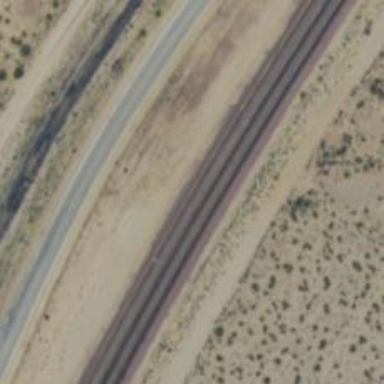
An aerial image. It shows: Railway siding with rails.